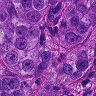
Metastatic tissue present: yes